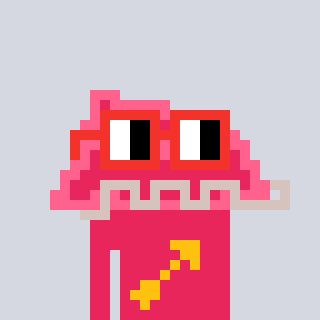
a pixel art character with square red glasses, a retainer-shaped head and a redpinkish-colored body on a cool background